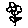
Label: flower